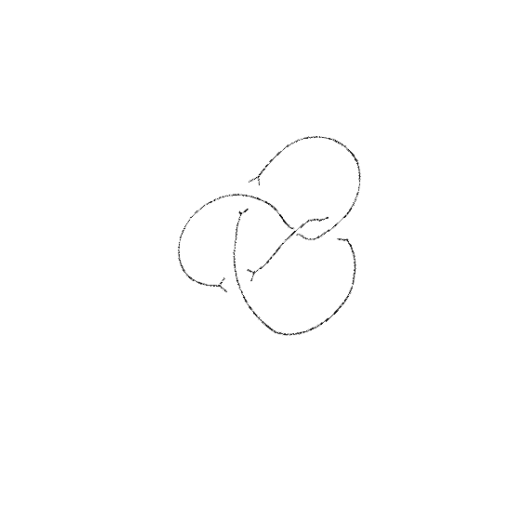
Crossing number: 4